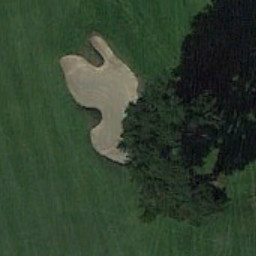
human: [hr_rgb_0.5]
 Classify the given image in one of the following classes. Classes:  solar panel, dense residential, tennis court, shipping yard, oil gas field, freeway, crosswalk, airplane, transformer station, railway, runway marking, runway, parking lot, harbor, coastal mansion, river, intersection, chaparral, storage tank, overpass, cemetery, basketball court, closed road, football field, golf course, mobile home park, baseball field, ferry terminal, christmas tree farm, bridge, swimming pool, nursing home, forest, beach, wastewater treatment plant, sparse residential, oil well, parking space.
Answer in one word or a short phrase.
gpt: golf course